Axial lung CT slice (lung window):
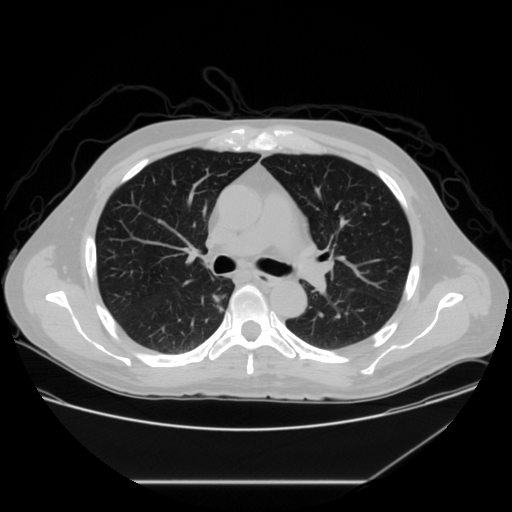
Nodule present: yes
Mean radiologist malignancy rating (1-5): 4.5